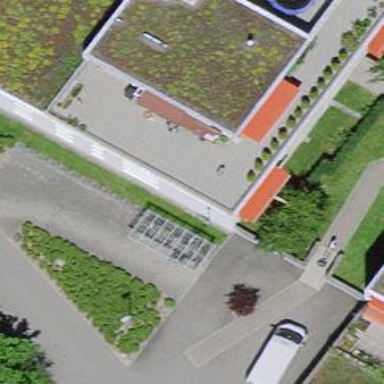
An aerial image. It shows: Bicycle parking area with wall loops.